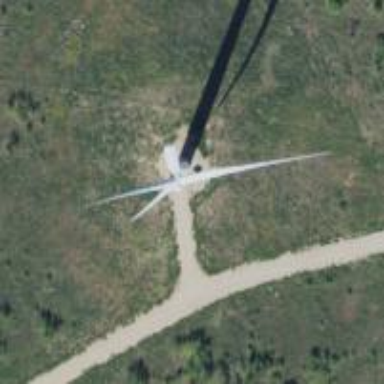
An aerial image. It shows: Wind generator with horizontal axis. The generator is wind turbine.